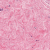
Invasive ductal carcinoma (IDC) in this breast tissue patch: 0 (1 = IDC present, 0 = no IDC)